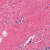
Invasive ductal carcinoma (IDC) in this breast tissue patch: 0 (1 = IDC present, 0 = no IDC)